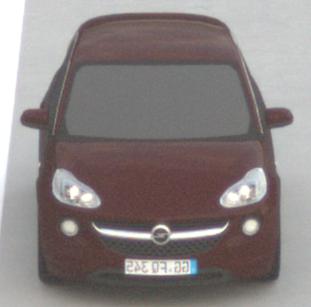
Make: Opel
Model: ADAM 1.2
Detailed model: ADAM
Model produced from: 2013/01
Model produced until: 2014/11
Doors: 3
Color: red
Road condition: dry road
Daytime: sunrise or sunset
Contrast: low contrast